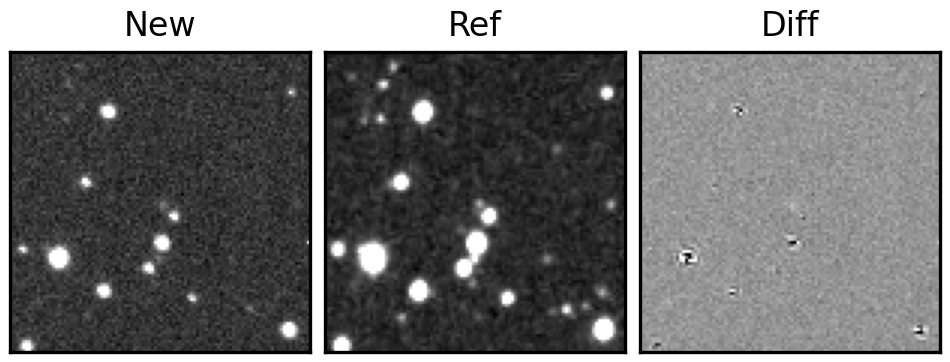
Label: real